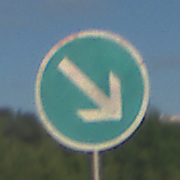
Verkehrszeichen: VorgeschriebeneVorbeifahrtRechts
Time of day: MorningAfternoon
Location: Outdoor (Nature)
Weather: Clear
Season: NotSpecified
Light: Natural